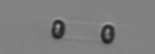
Label: Skeletonema